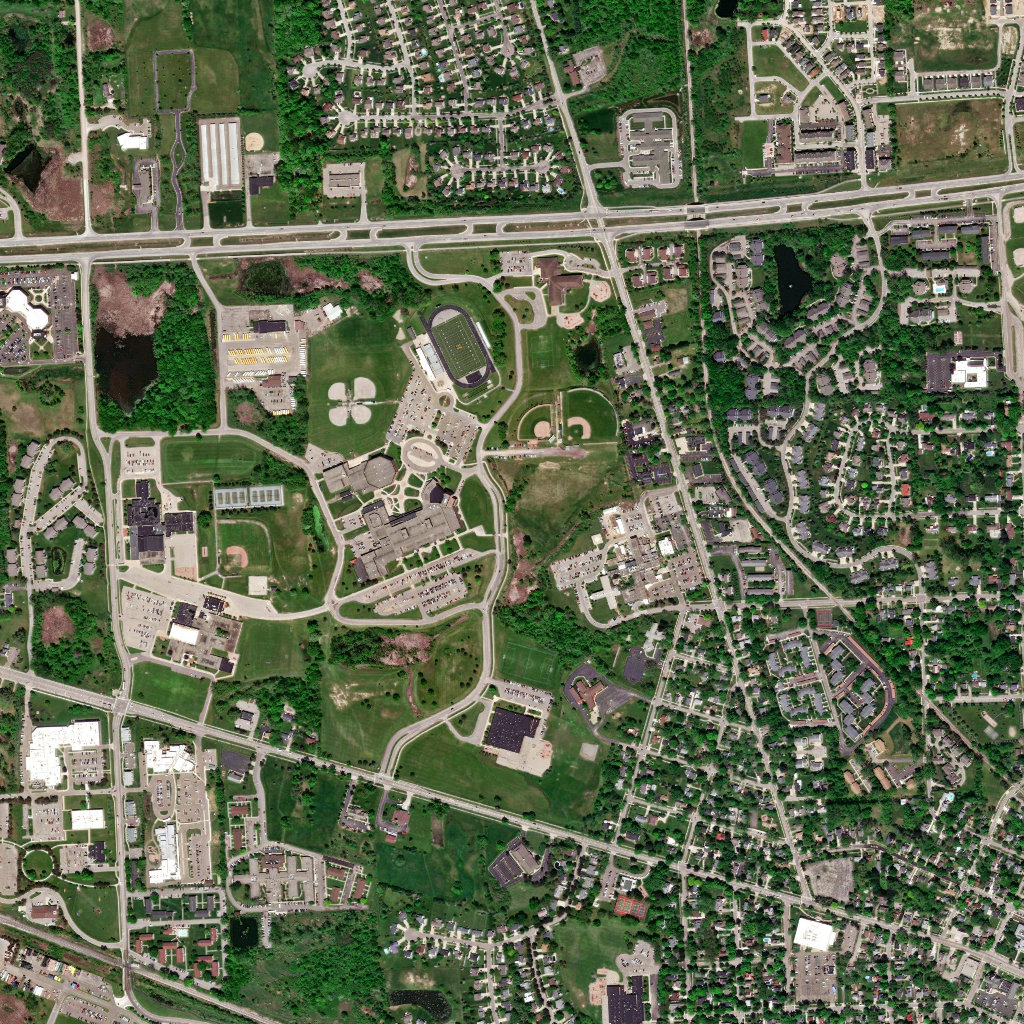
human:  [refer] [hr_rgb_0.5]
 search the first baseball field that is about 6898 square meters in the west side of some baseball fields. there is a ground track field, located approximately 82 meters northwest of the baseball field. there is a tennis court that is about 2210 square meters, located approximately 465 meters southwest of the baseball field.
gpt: <box>[[49, 38, 53, 43, 0]]</box>